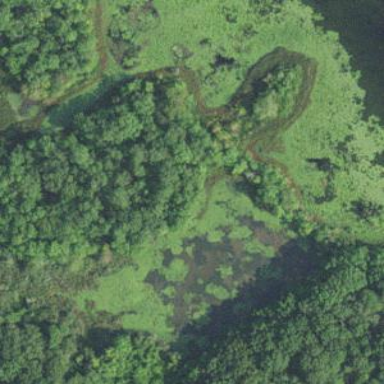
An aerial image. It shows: Pond surrounded by natural water.